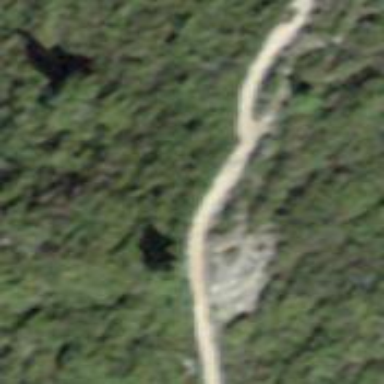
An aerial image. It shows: Path.